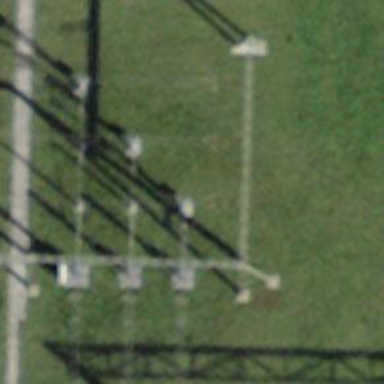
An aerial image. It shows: Power line with 3 cables. It is situated in bay.